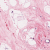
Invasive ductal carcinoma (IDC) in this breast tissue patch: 0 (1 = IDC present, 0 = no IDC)